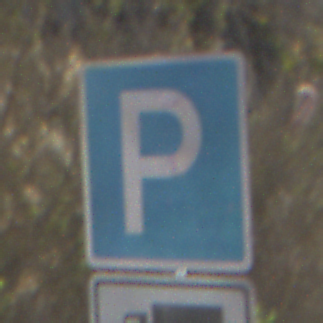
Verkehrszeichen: Parken
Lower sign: MehrspurigeFahrzeugeFrei3
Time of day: MorningAfternoon
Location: Outdoor (RoadRail)
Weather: PartlyCloudy
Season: NotSpecified
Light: Natural